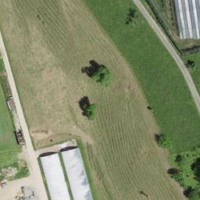
EUNIS habitat code: 25
Species observed at this site:
Phytolacca americana